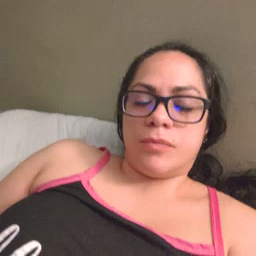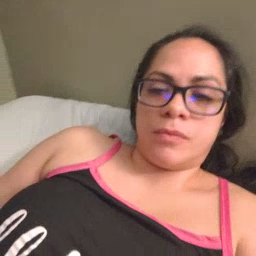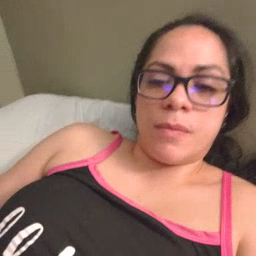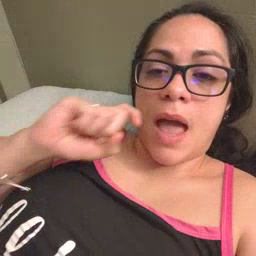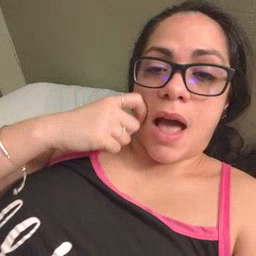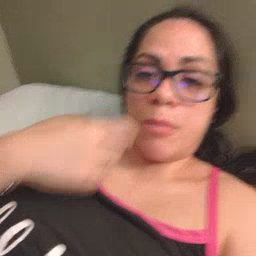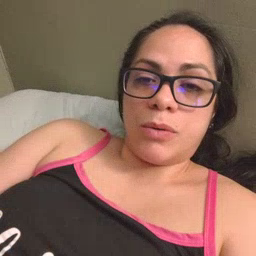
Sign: apple